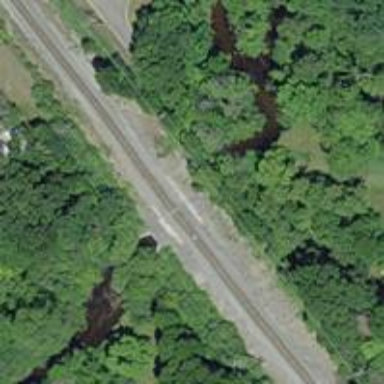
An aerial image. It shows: Culvert tunnel.